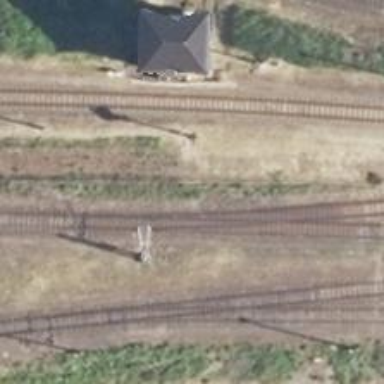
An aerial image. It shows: Railway switch.